Current action and preconditions to check: trajectory_clear

Your task: For each precondition in the list above, predict whether it will hold at this action.

Consider the current scene as observed from the mobile robot's camera, and analyze the predicted future states of all dynamic agents (e.g., people, animals, vehicles, or any moving entities) within the NEXT SECOND.

IMPORTANT: Only answer "very likely" if you are absolutely certain—based on strong, clear evidence—that a dynamic agent will violate the precondition in the predicted future state. Do NOT answer "very likely" for unlikely, ambiguous, or low-probability risks.

Ask yourself for each precondition: Is there a high probability, with clear and convincing evidence, that the predicted future states of any dynamic agent will interfere with the predicted future state of the currently executing action within the NEXT SECOND, causing that precondition to fail?

Assess the risk level based on these predictions. Use "likely" or "very likely" if motions create a clear risk of interference.

Use "neutral" or "improbable" if agents are nearby but their predicted paths are clearly diverging or non-conflicting.

Failure Risk Categories: "very improbable", "improbable", "neutral", "likely", "very likely"

Answer Format: Output ONLY the probability_of_failure value from these categories: "very improbable", "improbable", "neutral", "likely", "very likely"

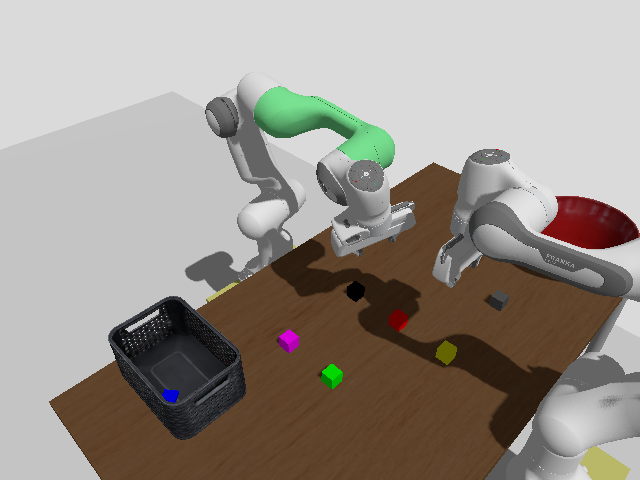

Answer: improbable